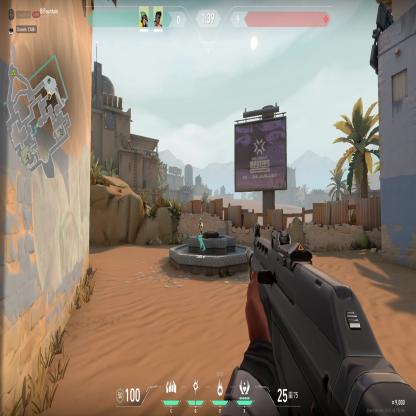
Label: teammate